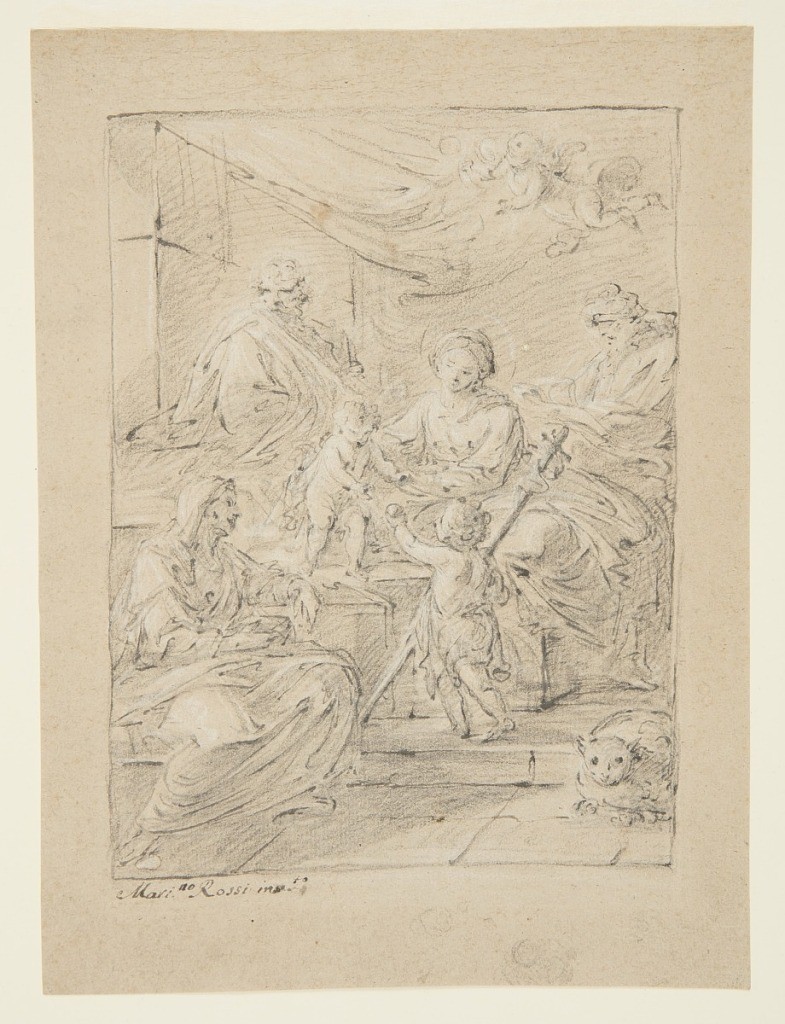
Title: The Holy Family
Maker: Mariano Rossi, Italian, 1731–1807
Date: ca. 1730–1800
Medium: Pen and black ink, black and white chalk on light brown paper
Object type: Drawing
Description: Drawing of the Holy Family. At center is Christ as a baby standing while the Virgin Mary is seated to the right supporting him.  Behind them at center left is Joseph standing.  Christ is reaching down to grab an object from the small Sheppard (?).  To the right a man looks over and to the center left a woman seated looks on.  An angel flies above all figures at upper right corner.